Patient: sex M, age 69
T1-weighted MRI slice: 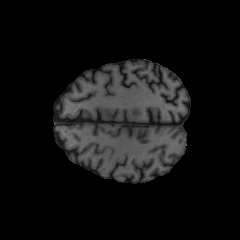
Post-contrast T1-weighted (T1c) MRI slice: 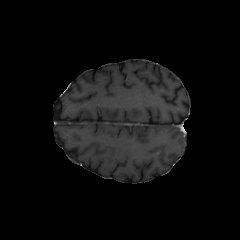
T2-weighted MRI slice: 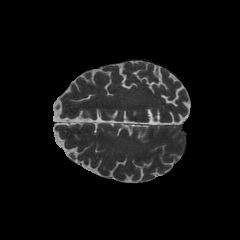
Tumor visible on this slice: no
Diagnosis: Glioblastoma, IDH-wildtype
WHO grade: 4